Question: I'm trying to make a custom view that draw a circle in the center os this view (position always fixed) and I want to implement the scale of this circule use pinch gesture (I've used ScaleGestureDetector).
I managed to draw the circle in the center of the custom layout but I can not implement the functionality of scaling correctly using pinch gesture.
Please, can you give a hint please how I could do it?
Thanks in advance!!

this is my current code. If you test it you can see that circle moves when pinch, I want that the circle stays always at center of the view:
'''
import android.content.Context;
import android.graphics.Canvas;
import android.graphics.Paint;
import android.util.AttributeSet;
import android.view.MotionEvent;
import android.view.ScaleGestureDetector;
import android.view.View;
public class CoasterView extends View {
private static float MIN_ZOOM = 0;
private static float MAX_ZOOM = 5f;
private static float RADIO = 100f;
private float scaleFactor = 1.f;
private ScaleGestureDetector detector;
Paint paint;
public CoasterView(Context paramContext) {
super(paramContext);
detector = new ScaleGestureDetector(paramContext, new ScaleListener());
init();
}
public CoasterView(Context paramContext, AttributeSet paramAttributeSet) {
super(paramContext, paramAttributeSet);
detector = new ScaleGestureDetector(getContext(), new ScaleListener());
init();
}
public CoasterView(Context paramContext, AttributeSet paramAttributeSet, int paramInt) {
super(paramContext, paramAttributeSet, paramInt);
detector = new ScaleGestureDetector(getContext(), new ScaleListener());
init();
}
private void init() {
this.paint = new Paint();
this.paint.setColor(-<PHONE>);
this.paint.setStrokeWidth(40.0F);
this.paint.setStyle(Paint.Style.FILL);
}
protected void onDraw(Canvas canvas) {
super.onDraw(canvas);
canvas.save();
canvas.scale(scaleFactor, scaleFactor);
canvas.drawCircle(getWidth() / 2, getHeight() / 2, RADIO, paint);
canvas.restore();
}
@Override
public boolean onTouchEvent(MotionEvent event) {
detector.onTouchEvent(event);
invalidate();
return true;
}
private class ScaleListener extends ScaleGestureDetector.SimpleOnScaleGestureListener {
@Override
public boolean onScale(ScaleGestureDetector detector) {
scaleFactor *= detector.getScaleFactor();
scaleFactor = Math.max(MIN_ZOOM, Math.min(scaleFactor, MAX_ZOOM));
invalidate();
return true;
}
}
}
'''
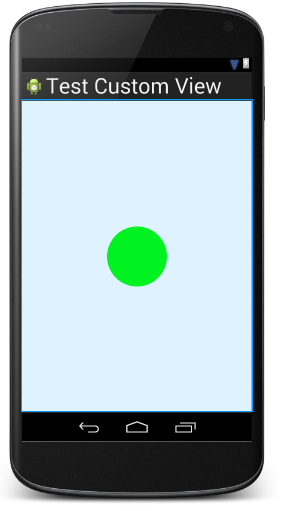
Answer: You are scaling the full canvas, the best will be to apply the scale only to the radius of the drawn circle:
'''
protected void onDraw(Canvas canvas) {
super.onDraw(canvas);
canvas.save();
//canvas.scale(scaleFactor, scaleFactor);
canvas.drawCircle(getWidth() / 2, getHeight() / 2, RADIO * scaleFactor, paint);
canvas.restore();
}
'''
If you really want to scale the full canvas (if you are going to draw other things in the canvas like images...), you will need to recenter the circle:
'''
protected void onDraw(Canvas canvas) {
super.onDraw(canvas);
canvas.save();
canvas.scale(scaleFactor, scaleFactor);
canvas.drawCircle(getWidth() / 2 / scaleFactor, getHeight() / 2 / scaleFactor, RADIO, paint);
canvas.restore();
}
'''